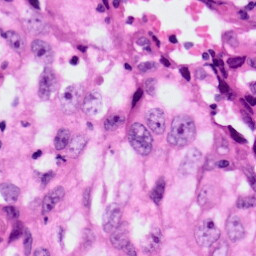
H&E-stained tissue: Lung